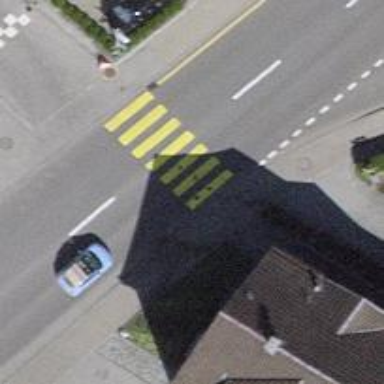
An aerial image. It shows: Uncontrolled zebra crossing on the road.